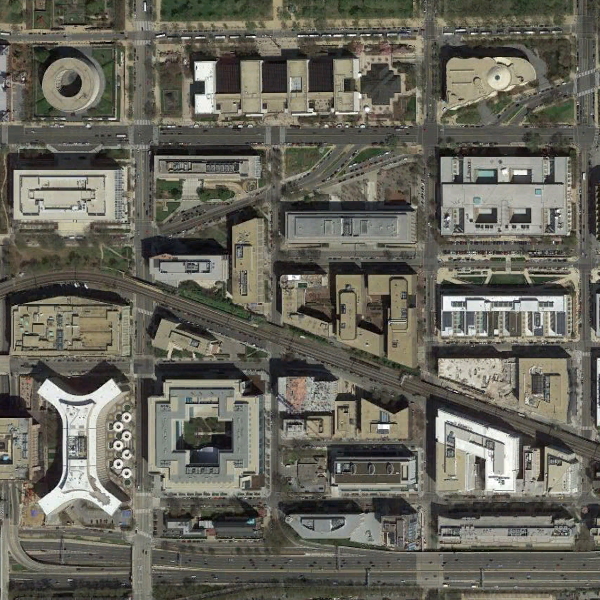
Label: Commercial